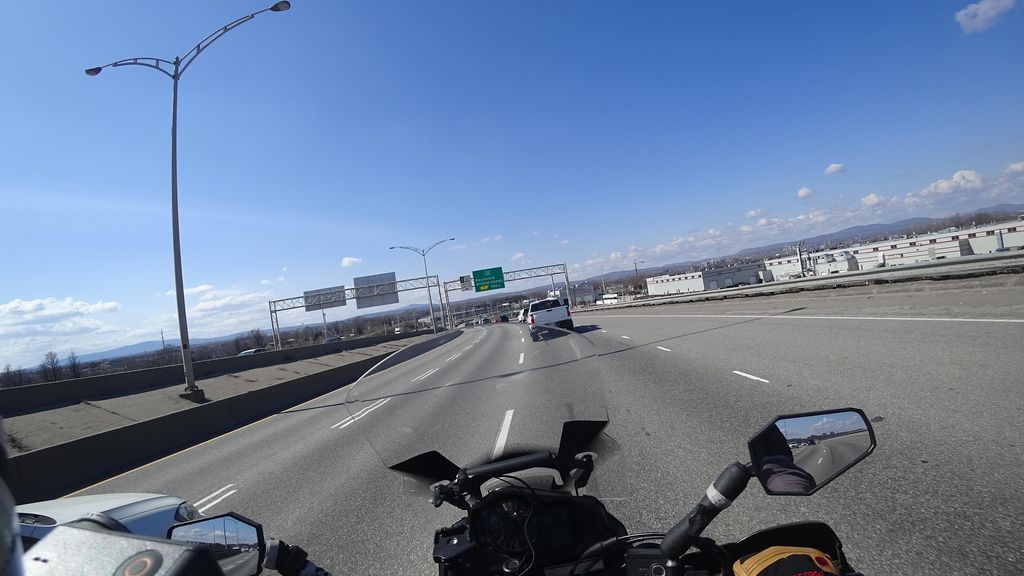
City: quebec_city